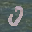
Label: 0